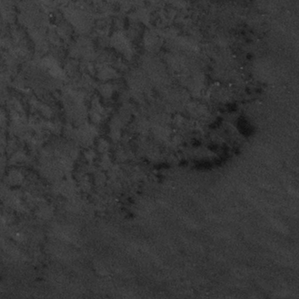
Label: frost